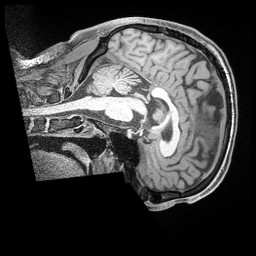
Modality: T1w
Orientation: sagittal
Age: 34
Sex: male
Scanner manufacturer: siemens
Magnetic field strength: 3 T
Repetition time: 2 s
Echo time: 0.00211 s